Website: home-depot
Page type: delivery-shipping
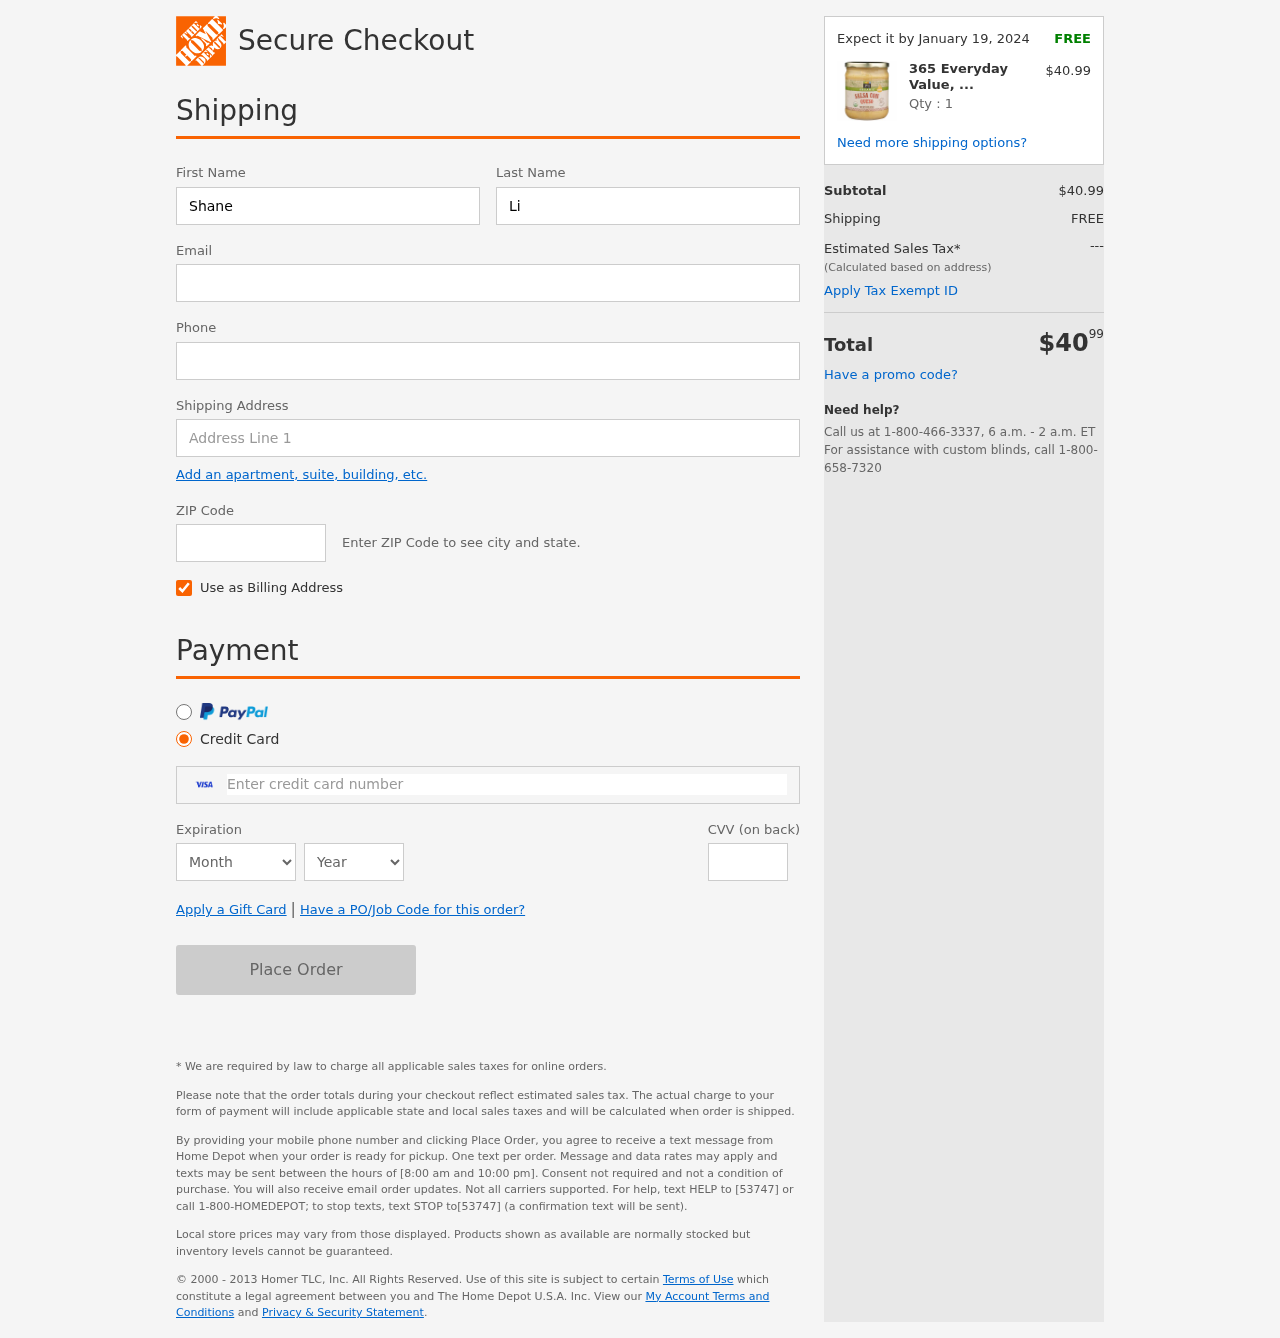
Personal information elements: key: PII_CARD_CVV
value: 351
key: PII_CARD_EXPIRY_MONTH
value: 04
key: PII_CARD_EXPIRY_YEAR
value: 29
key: PII_CARD_NUMBER
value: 4094 2431 6800 9152
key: PII_EMAIL
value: shanelivingston@hotmail.com
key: PII_FIRSTNAME
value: Shane
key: PII_LASTNAME
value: Livingston
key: PII_PHONE
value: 2758632762
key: PII_POSTCODE
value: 68447
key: PII_STREET
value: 07463 Morgan Union Apt. 849
Product elements: key: PRODUCT1_NAME
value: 365 Everyday Value, Organic Salsa Con Queso, 15 Oz
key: PRODUCT1_PRICE
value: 40.99
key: PRODUCT1_QUANTITY
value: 1
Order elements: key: ORDER_DELIVERY_DATE
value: Expect it by January 19, 2024
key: ORDER_SUBTOTAL
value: $40.99
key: ORDER_SHIPPING_COST
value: FREE
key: ORDER_TOTAL
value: $4099